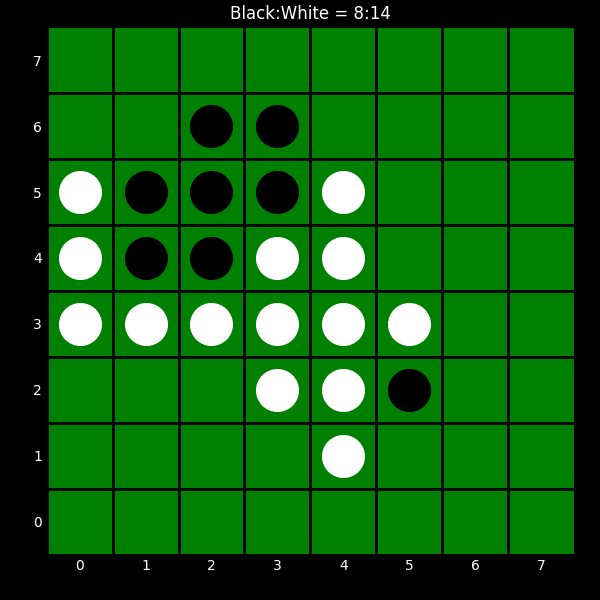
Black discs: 8
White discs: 14